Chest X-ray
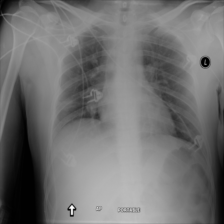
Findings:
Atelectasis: negative
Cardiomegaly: negative
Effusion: negative
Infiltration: negative
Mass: negative
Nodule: negative
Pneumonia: negative
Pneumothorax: negative
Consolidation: negative
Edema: negative
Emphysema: negative
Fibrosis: negative
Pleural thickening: negative
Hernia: negative